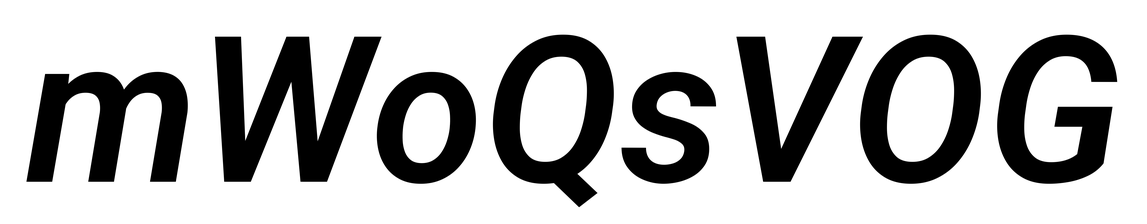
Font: Roboto-Italic_SemiBold_Italic